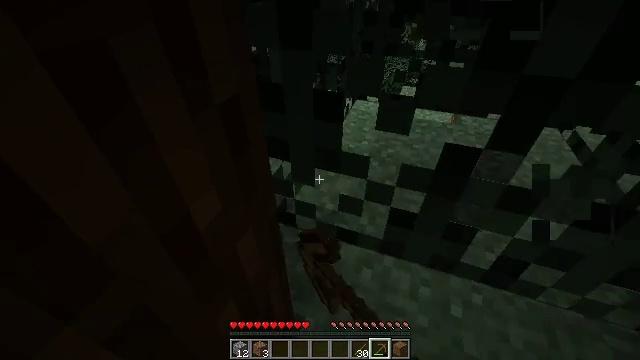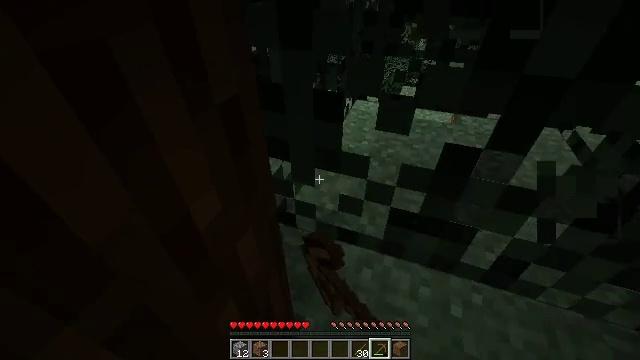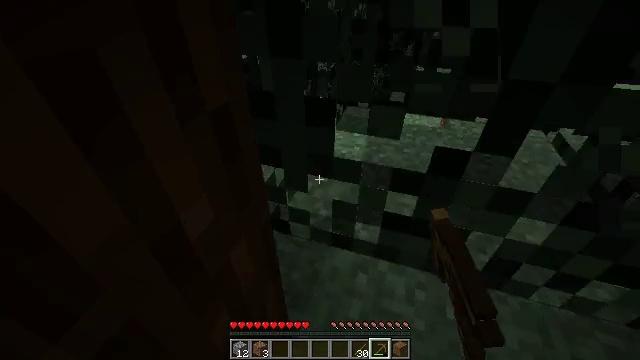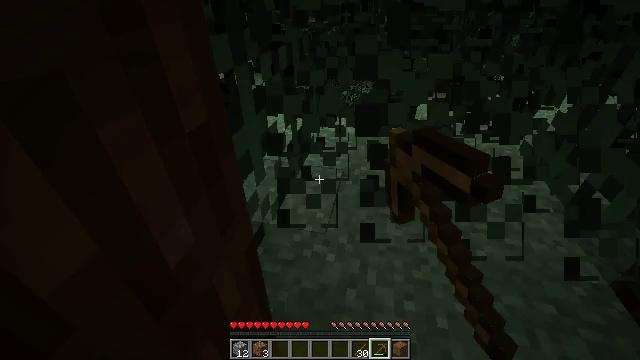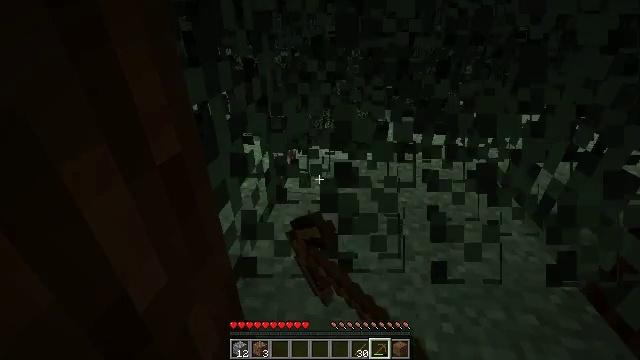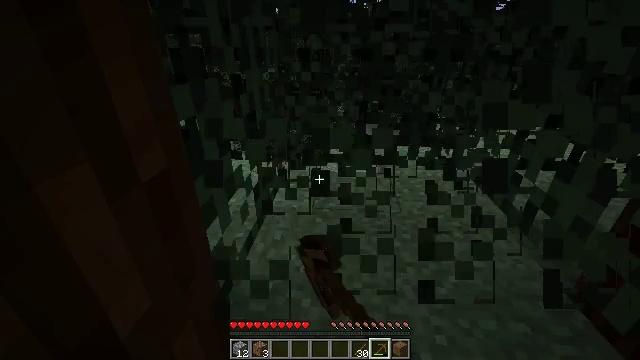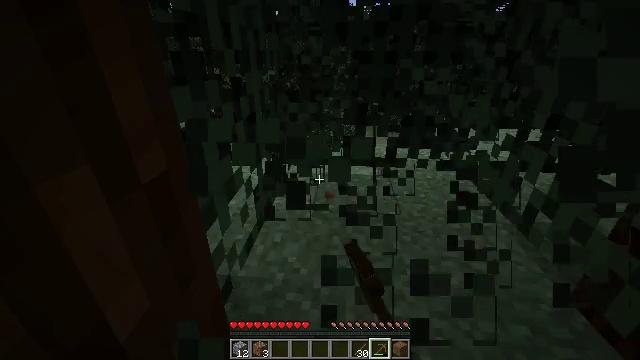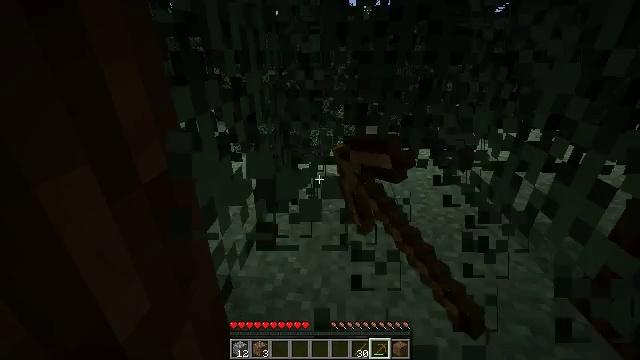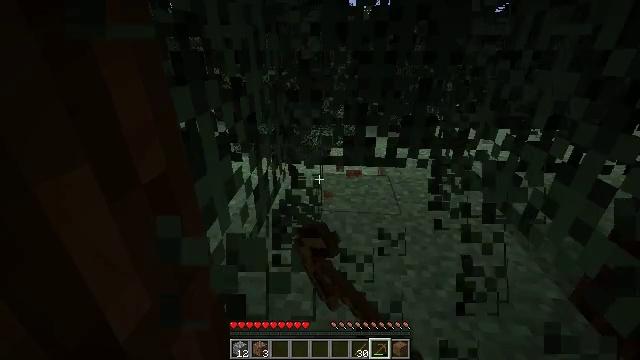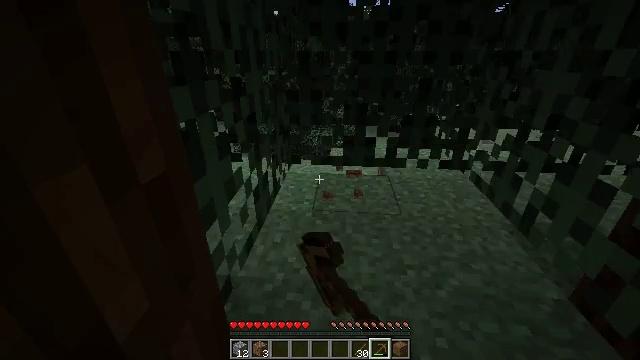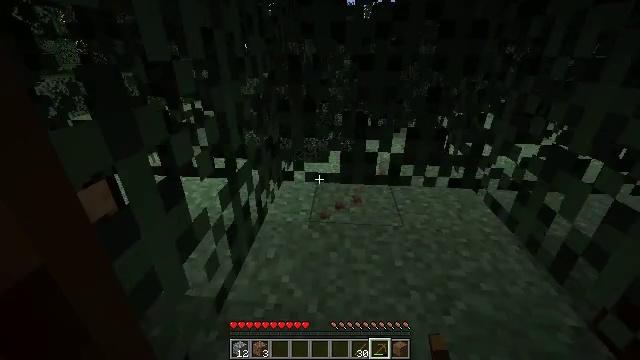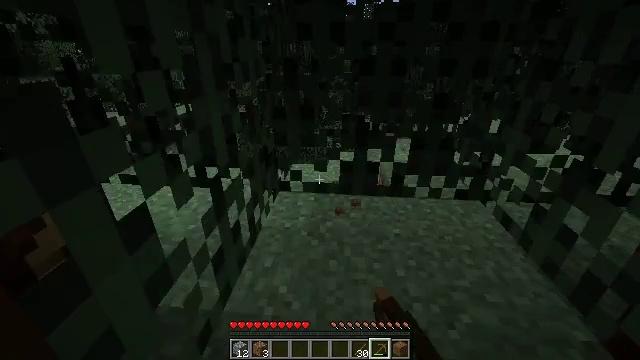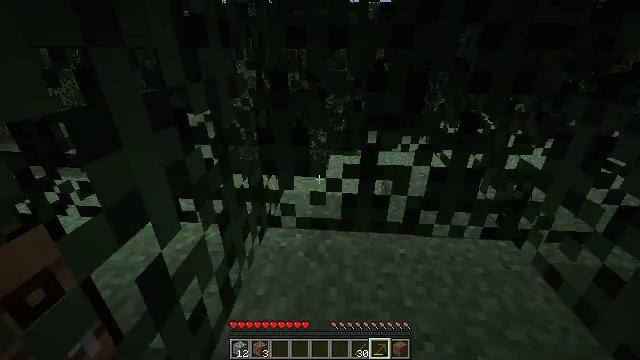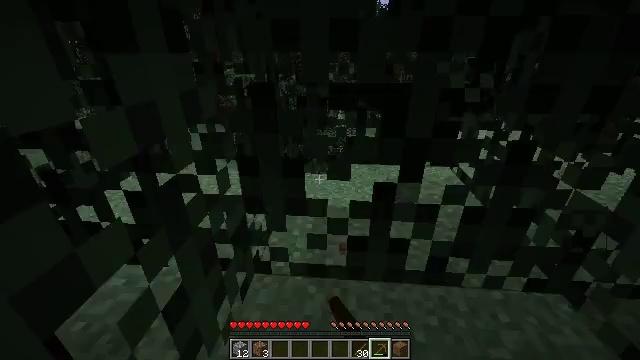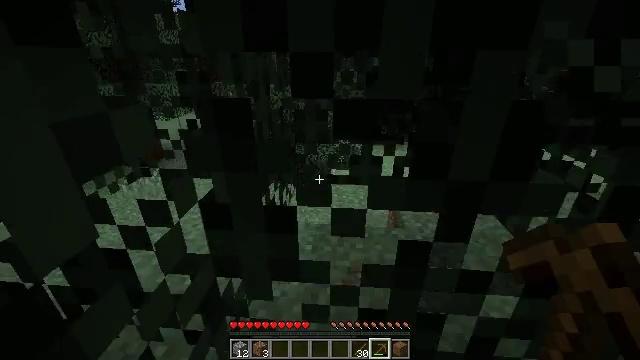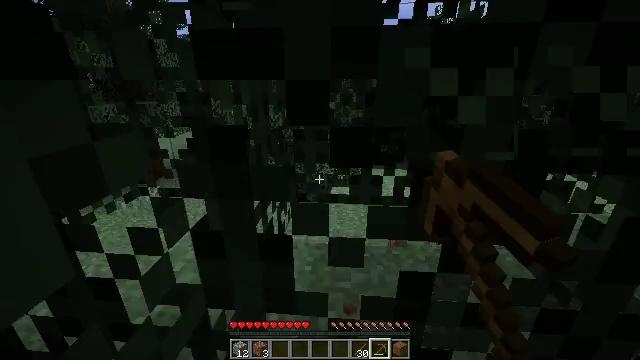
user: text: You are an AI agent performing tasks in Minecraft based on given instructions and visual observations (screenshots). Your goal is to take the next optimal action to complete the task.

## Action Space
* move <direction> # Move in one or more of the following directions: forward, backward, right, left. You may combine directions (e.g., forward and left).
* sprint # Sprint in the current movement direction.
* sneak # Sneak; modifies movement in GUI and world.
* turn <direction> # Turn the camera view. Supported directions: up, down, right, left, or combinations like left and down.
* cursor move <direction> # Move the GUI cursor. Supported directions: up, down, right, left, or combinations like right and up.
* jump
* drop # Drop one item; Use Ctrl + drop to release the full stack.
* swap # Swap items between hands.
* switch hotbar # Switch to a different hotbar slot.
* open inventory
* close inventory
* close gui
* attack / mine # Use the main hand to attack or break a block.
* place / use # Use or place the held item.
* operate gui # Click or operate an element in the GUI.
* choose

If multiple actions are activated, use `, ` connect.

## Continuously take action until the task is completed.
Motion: motion action
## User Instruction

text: Collect spruce leaves for landscaping.
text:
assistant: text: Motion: attack / mine
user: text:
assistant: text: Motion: turn right and up, attack / mine
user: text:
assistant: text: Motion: turn right and up, attack / mine
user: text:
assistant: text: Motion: turn right and up, attack / mine
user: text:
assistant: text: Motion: turn right and up, attack / mine
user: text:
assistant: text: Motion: attack / mine
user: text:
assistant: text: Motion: attack / mine
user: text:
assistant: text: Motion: attack / mine
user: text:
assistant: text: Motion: move forward, attack / mine
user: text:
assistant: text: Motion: move forward, attack / mine
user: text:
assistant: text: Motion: move forward, attack / mine
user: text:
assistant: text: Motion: move forward, attack / mine
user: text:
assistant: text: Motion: move forward, attack / mine
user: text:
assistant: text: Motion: move forward, turn up, attack / mine
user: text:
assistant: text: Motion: move forward, turn up, attack / mine
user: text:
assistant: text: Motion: move forward, attack / mine
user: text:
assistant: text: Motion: move forward, attack / mine
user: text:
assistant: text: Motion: move forward, attack / mine
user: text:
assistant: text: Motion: move forward, attack / mine
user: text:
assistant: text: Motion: move forward, attack / mine
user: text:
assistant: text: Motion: move forward, attack / mine
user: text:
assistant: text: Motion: move forward, attack / mine
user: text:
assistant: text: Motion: move forward, attack / mine
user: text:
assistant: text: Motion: move forward, attack / mine
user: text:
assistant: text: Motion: move forward, attack / mine
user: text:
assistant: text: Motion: move forward, turn left, attack / mine
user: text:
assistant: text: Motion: move forward, turn left, attack / mine
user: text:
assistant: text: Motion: move forward, turn left, attack / mine
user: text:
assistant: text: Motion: move forward, turn left, attack / mine
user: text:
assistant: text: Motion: move forward, turn left and up, attack / mine